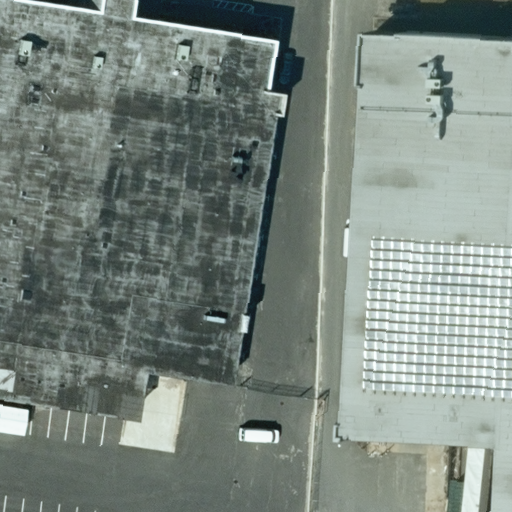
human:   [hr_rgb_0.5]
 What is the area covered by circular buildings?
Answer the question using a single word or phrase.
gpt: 0m2

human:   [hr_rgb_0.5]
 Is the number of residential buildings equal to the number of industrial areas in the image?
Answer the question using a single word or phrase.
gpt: no

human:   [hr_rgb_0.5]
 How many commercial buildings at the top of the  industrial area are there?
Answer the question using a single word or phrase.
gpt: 0

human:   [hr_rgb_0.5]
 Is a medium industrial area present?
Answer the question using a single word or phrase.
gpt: no

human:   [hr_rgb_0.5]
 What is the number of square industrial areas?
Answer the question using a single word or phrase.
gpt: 0

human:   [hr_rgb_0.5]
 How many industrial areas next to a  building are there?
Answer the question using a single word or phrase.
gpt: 1

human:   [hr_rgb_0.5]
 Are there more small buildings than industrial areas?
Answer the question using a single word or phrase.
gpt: no

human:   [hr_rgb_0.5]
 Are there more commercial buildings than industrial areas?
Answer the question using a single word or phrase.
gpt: no

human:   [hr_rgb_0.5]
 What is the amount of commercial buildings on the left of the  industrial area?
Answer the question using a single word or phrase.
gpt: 0

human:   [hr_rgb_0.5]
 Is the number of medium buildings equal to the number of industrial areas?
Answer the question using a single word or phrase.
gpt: no

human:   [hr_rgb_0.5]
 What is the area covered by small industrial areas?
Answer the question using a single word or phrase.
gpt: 0m2

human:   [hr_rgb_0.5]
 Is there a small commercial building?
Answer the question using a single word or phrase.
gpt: no

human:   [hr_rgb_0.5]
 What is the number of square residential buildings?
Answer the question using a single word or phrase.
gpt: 0

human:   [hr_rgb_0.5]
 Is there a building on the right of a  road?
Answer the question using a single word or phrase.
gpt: no

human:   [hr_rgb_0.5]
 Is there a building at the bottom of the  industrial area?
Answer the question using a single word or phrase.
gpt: no

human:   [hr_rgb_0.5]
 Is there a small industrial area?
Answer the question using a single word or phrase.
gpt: no

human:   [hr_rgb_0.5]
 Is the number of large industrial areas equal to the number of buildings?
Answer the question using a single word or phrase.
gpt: no

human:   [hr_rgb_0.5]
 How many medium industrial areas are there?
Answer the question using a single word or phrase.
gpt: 0

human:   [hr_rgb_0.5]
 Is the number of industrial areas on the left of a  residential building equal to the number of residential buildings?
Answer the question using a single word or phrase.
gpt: yes

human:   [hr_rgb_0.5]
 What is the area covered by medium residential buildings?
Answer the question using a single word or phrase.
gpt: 0m2

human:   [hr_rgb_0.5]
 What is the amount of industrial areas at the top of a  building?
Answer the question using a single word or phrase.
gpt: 0

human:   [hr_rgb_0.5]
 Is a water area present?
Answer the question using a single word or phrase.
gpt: no

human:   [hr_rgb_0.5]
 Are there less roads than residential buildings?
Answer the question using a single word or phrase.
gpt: no

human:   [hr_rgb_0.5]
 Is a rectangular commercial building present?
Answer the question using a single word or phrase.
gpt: no

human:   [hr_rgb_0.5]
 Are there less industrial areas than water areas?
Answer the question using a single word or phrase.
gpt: no

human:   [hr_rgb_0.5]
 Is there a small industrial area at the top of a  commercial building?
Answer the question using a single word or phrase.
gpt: no

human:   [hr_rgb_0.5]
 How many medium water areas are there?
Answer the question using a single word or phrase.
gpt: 0

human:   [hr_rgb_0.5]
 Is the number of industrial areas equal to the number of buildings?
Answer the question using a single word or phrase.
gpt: no

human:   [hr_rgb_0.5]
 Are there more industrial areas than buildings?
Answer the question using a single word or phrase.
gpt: no

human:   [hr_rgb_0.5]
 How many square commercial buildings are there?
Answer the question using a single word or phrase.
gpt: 0

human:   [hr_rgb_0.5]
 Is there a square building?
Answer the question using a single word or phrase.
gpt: no

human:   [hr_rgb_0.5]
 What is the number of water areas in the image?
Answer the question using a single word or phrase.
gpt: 0

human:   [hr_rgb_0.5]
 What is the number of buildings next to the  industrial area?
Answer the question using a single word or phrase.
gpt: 3

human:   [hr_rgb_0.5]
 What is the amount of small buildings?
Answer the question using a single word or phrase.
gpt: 1

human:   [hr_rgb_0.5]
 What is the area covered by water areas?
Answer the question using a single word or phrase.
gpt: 0m2

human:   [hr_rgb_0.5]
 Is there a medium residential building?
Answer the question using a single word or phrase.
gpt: no